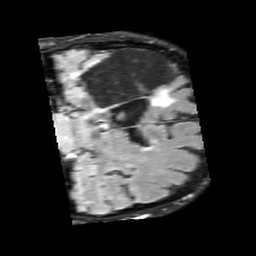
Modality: FLAIR
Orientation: coronal
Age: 52
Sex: male
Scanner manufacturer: siemens
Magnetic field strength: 3 T
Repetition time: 9 s
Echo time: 0.099 s